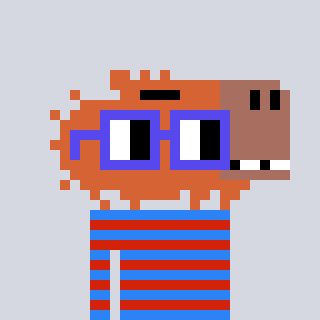
a pixel art character with square blue glasses, a capybara-shaped head and a red-colored body on a cool background